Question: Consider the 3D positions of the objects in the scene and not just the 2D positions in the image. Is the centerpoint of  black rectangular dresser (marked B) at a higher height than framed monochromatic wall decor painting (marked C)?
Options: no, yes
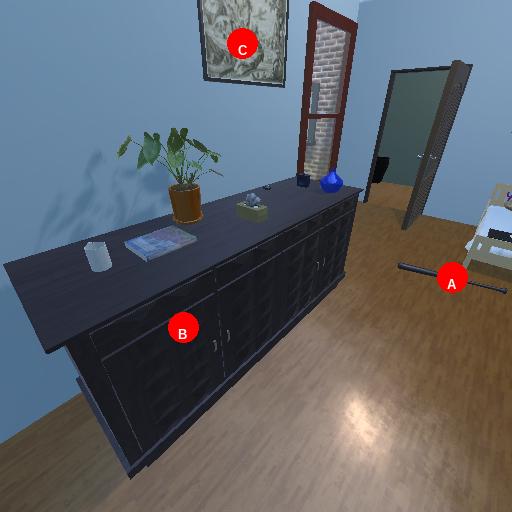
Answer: no